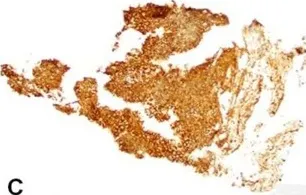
Microscopic pictures of the plasmacytoma. Immunostains for lambda.
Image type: pathology (immunostaining)